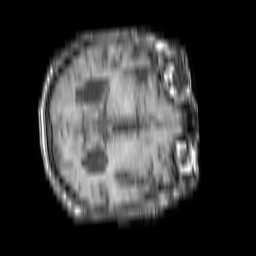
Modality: T1w
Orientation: axial
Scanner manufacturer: philips
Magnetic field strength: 1.5 T
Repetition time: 0.1686 s
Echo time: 0.001842 s